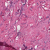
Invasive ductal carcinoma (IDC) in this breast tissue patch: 0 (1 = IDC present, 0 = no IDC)